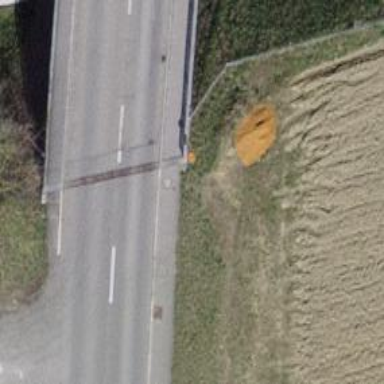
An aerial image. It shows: Aerial marker.